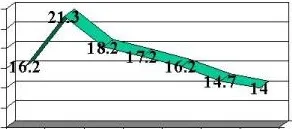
Graphic illustration of prothrombin time throughout hospitalization: Day 1 (admission date) - Day 9 (day of discharge). Patient received intravenous steroids at approximately 36 hours into hospitalization.
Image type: radiology (mri)